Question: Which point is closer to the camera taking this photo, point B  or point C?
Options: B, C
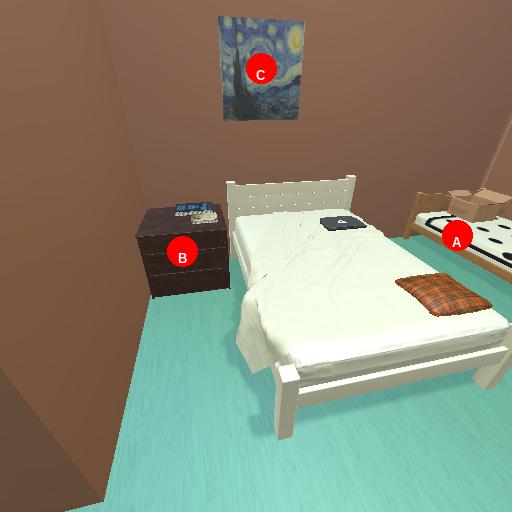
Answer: B